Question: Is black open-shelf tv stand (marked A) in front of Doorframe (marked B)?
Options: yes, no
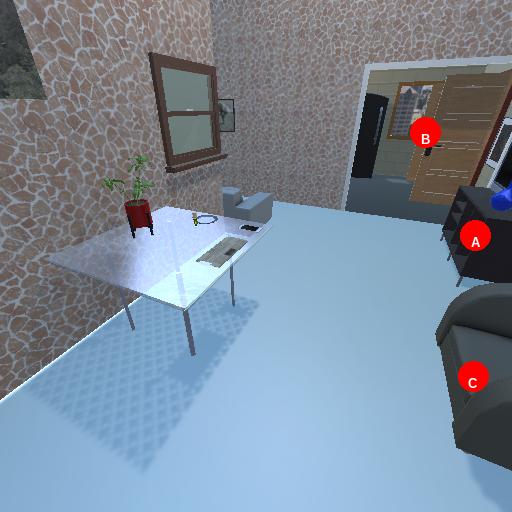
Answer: yes